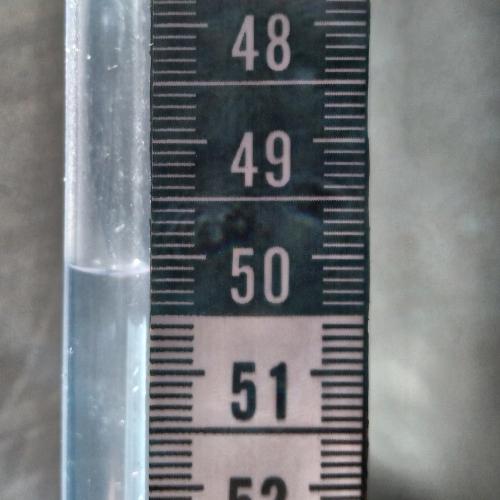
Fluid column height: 50.1 cm